Interaction volume radius: 5 \u00c5
Interaction volume height: 20 \u00c5
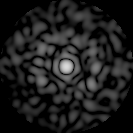
Disorder parameter: 0.8654